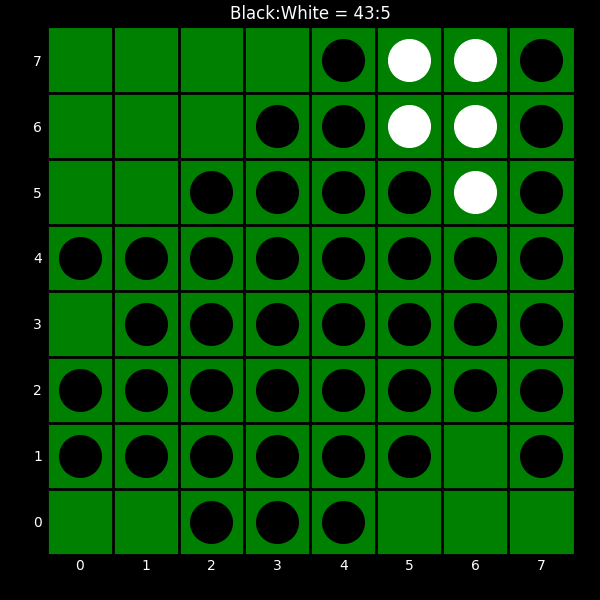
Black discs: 43
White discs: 5